Question: I am fetching records from Database and displaying in table. And for search i used datatables. but i want to disable default sorting of datatables. So i tried to disable sorting by using following code
'''
$('#offer_table').dataTable({
"aaSorting": []
});
'''
its working perfectly , but the issue is , its shows some alert

How to fix this problem ? May be this question is silly but sorry i tried in google to fix this issue but i cant able to fix. Thank you.
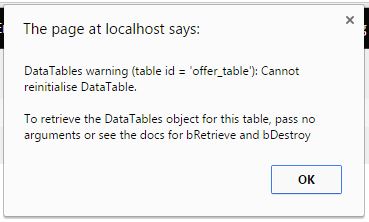
Answer: This could happen due to some reasons, but usually because you tried to initialize twice or set the properties after initialize.
Check this <URL> for more info about this issue.